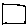
Label: square